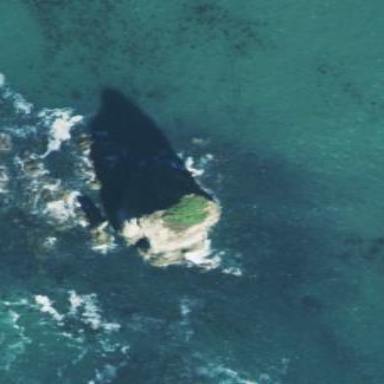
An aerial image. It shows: Islet along the natural coastline.